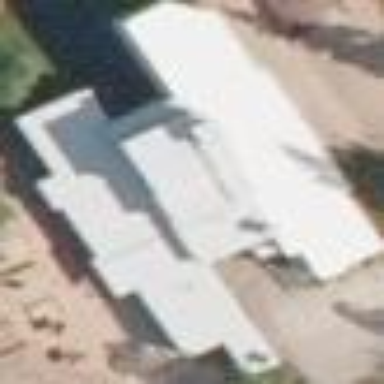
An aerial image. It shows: Building.